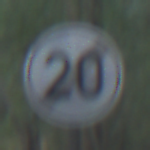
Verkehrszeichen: EndeGeschwindigkeit20
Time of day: SunriseSunset
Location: Outdoor (Nature)
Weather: NotSpecified
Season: Autumn
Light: Natural